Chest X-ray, AP view. Patient: 36 years old, sex M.
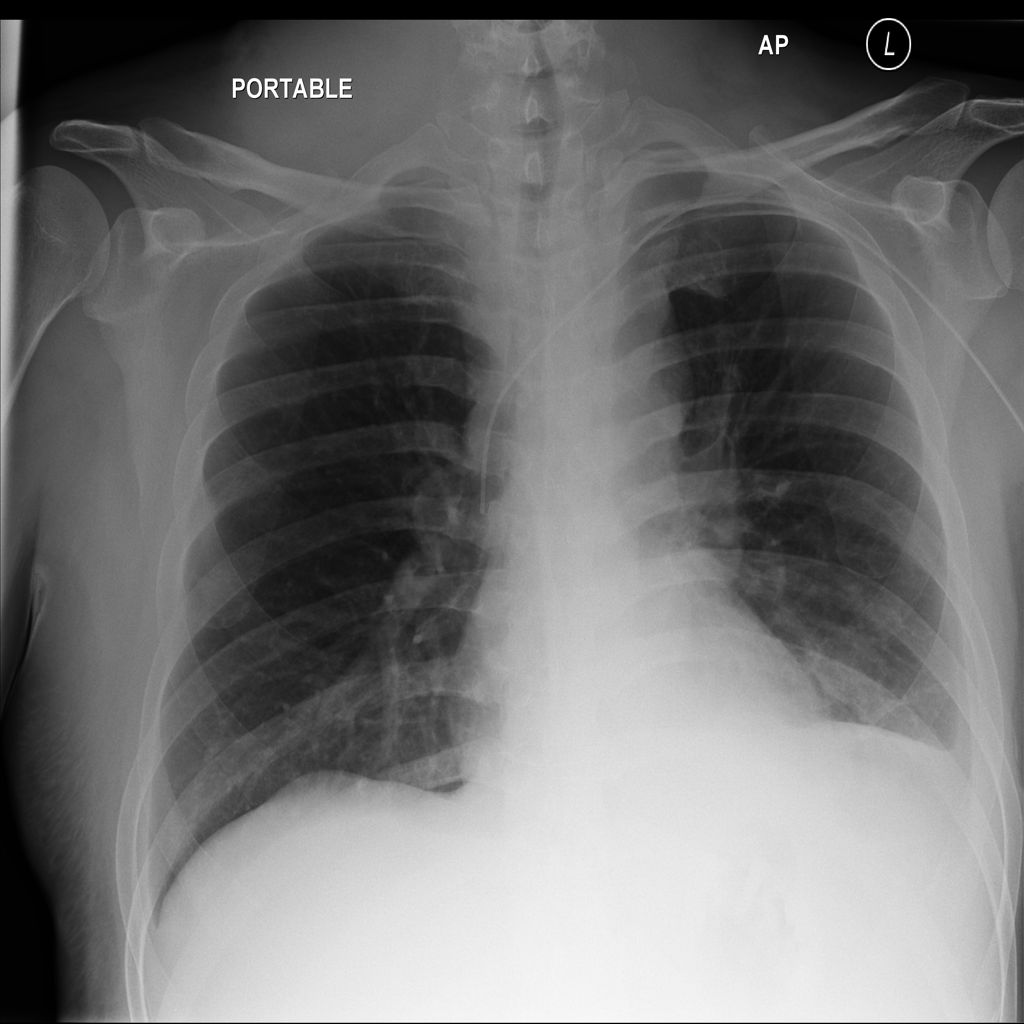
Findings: Atelectasis, Effusion, Infiltration, Pleural_Thickening